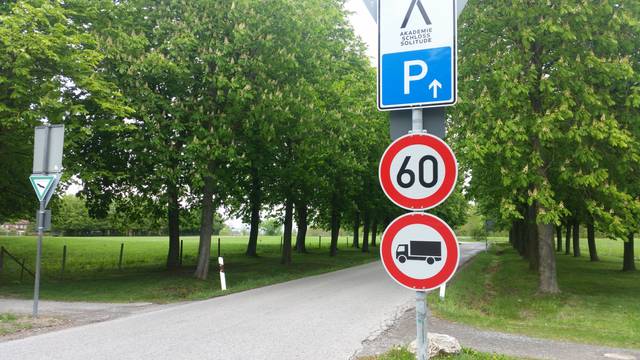
Region: Germany
Coordinates: 48.784, 9.09